Question: I am using jquery multiselct from this page <URL>. It works well but now the system requirements need this multiselect to past the data in the order that have been selected.
No problem on the display because the data are arranged according to the selection made, but when the form is submitted, the order of the selected data is the same as the order of the selection box.

This is how it works base on image above:-
I have chosen Brazil, France and Australia from the drop-down box, it is arranged in the order of the choices made. After I send this form, I will receive the data should be Brazil, France and Australia as the order on the display but the data received is France, Australia and Brazil the same as the order of the selection box.
Here is the html code that plugin generated, this is for display only, when submit, it will past the original option value that have been hidden. It only set "selected" to the select in the original option if the user click on ....
'''
<div id="ms-public-methods" class="ms-container">
<div class="ms-selectable">
<ul class="ms-list">
<li class="ms-elem-selectable ms-selected" ms-value="fr" style="display: none; ">France</li>
<li class="ms-elem-selectable" ms-value="uk">United Kingdom</li>
<li class="ms-elem-selectable" ms-value="us">United States</li>
<li class="ms-elem-selectable" ms-value="ch">China</li>
<li class="ms-elem-selectable ms-selected" ms-value="au" style="display: none; ">Australia</li>
<li class="ms-elem-selectable" ms-value="in">India</li>
<li class="ms-elem-selectable" ms-value="ar">Argentina</li>
<li class="ms-elem-selectable ms-selected" ms-value="br" style="display: none; ">Brazil</li>
<li class="ms-elem-selectable" ms-value="tb">Tibet</li>
<li class="ms-elem-selectable" ms-value="co">Columbia</li>
<li class="ms-elem-selectable" ms-value="cr">Croatia</li>
<li class="ms-elem-selectable" ms-value="it">Italia</li>
<li class="ms-elem-selectable" ms-value="es">Espana</li>
<li class="ms-elem-selectable" ms-value="id">Indonesia</li>
<li class="ms-elem-selectable" ms-value="du">Germany</li>
<li class="ms-elem-selectable" ms-value="no">Norway</li>
</ul>
</div>
<div class="ms-selection">
<ul class="ms-list">
<li class="ms-elem-selected" ms-value="br">Brazil</li>
<li class="ms-elem-selected" ms-value="fr">France</li>
<li class="ms-elem-selected" ms-value="au">Australia</li>
</ul>
</div>
</div>
'''
Your help is very much appreciated.
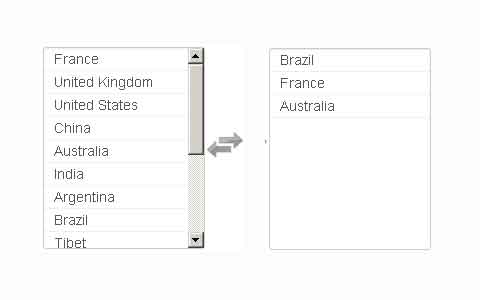
Answer: Heres what I got so far. I used the callback function of the plugin and store the values into the hidden field and convert that to array. When the value is deselected itll also be removed into the hidden input field. Ive tried this and it worked!
'''
//sample form
<form method="post">
<select multiple="multiple" id="countries" name="countries[]">
<option value="fr">France</option>
<option value="uk">United Kingdom</option>
<option value="us">United States</option>
<option value="ch">China</option>
</select>
<input type="hidden" name="multiple_value" id="multiple_value" />
<input type="submit" name="submit" value="Submit" />
</form>
//the jquery script with callback that sets the value into the hidden field
<script>
$(function(){
$('#countries').multiSelect({
afterSelect: function(value, text){
var get_val = $("#multiple_value").val();
var hidden_val = (get_val != "") ? get_val+"," : get_val;
$("#multiple_value").val(hidden_val+""+value);
},
afterDeselect: function(value, text){
var get_val = $("#multiple_value").val();
var new_val = get_val.replace(value, "");
$("#multiple_value").val(new_val);
}
});
});
</script>
//the PHP workaround
<?php
if(isset($_POST['submit'])){
$hidden = $_POST['multiple_value']; //get the values from the hidden field
$hidden_in_array = explode(",", $hidden); //convert the values into array
$filter_array = array_filter($hidden_in_array); //remove empty index
$reset_keys = array_values($filter_array); //reset the array key
var_dump($reset_keys); //the result
}
?>
'''